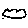
Label: cloud